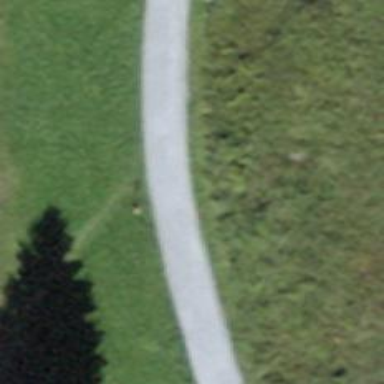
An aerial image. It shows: Unpaved path.